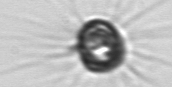
Label: Corethron_hystrix